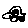
Label: car